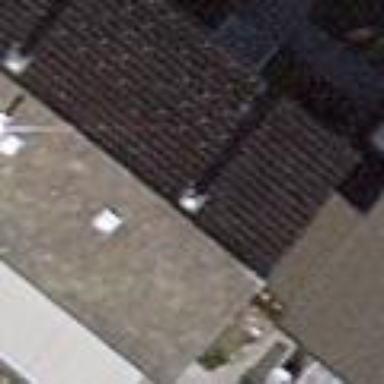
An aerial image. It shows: Building with gabled roof.